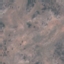
Land use / land cover: HerbaceousVegetation